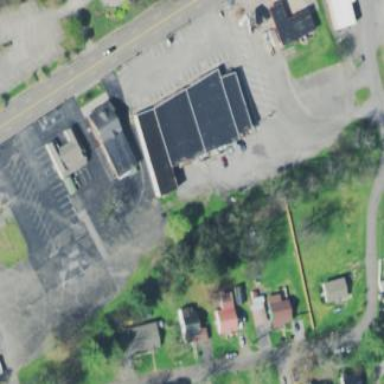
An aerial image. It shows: Restaurant building.